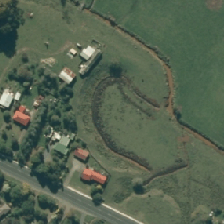
Land cover: urban_build_up